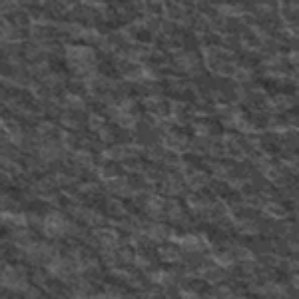
Label: frost